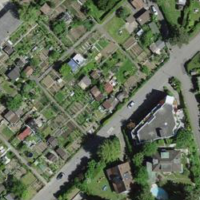
EUNIS habitat code: 53
Species observed at this site:
Nicandra physalodes